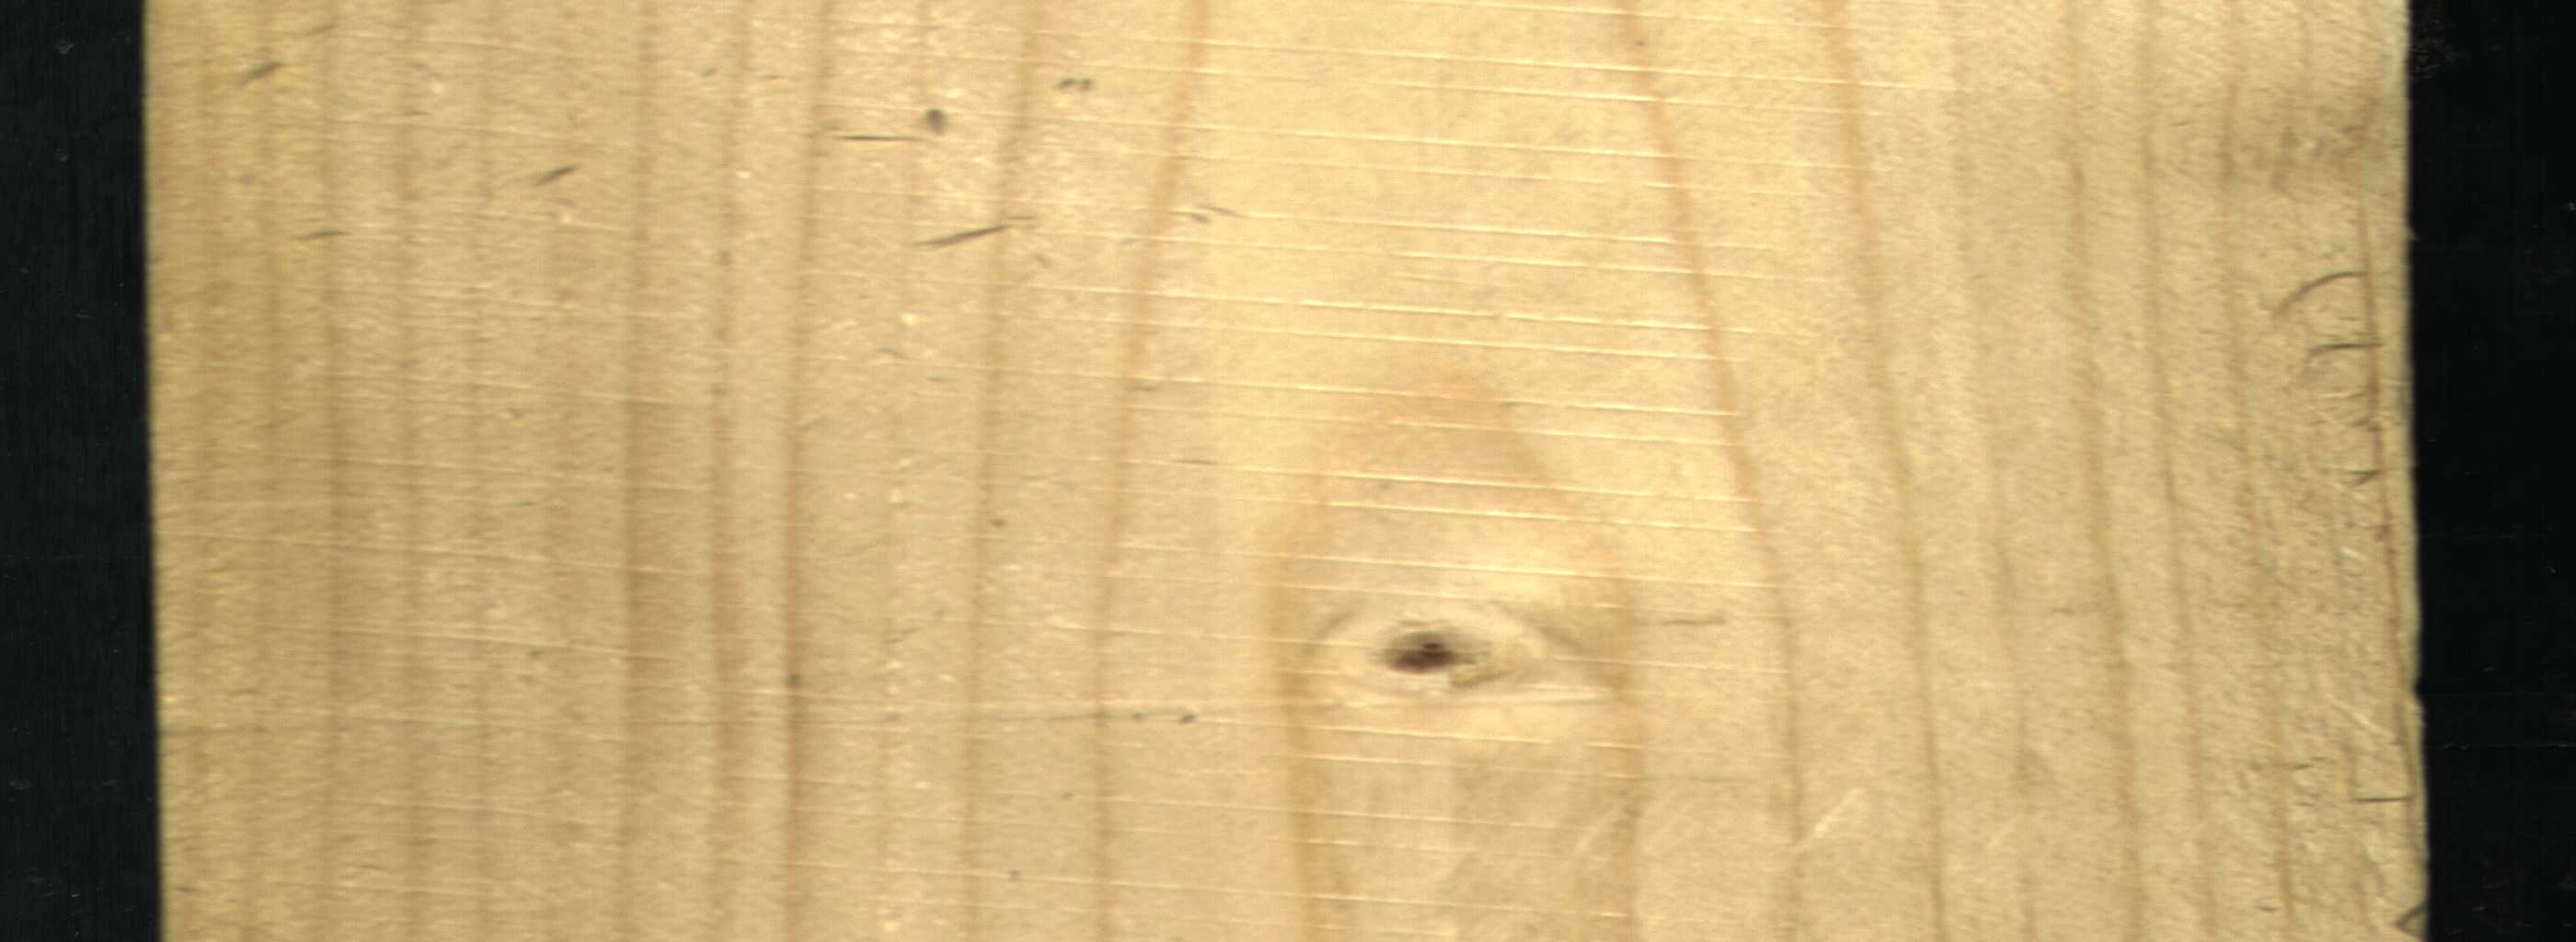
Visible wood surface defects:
Live_Knot